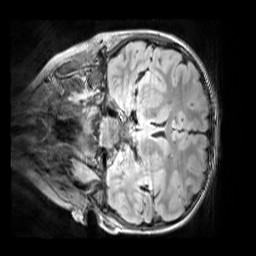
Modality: FLAIR
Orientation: coronal
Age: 10
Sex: female
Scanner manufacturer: siemens
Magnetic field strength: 3 T
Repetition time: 5 s
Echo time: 0.388 s